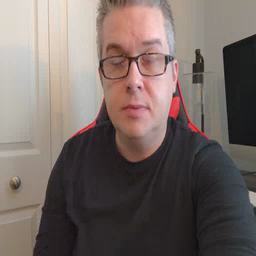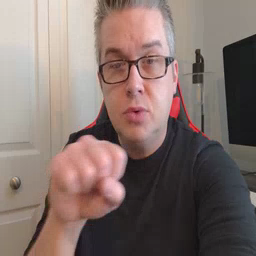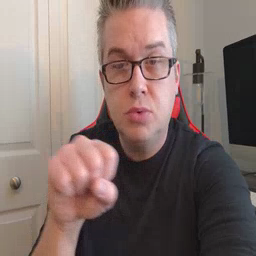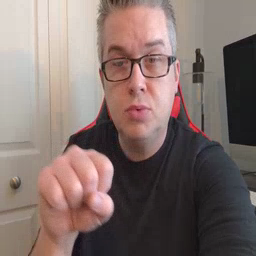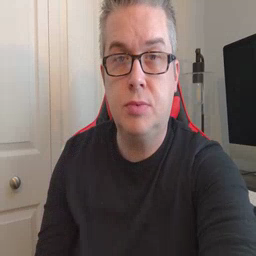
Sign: shoe